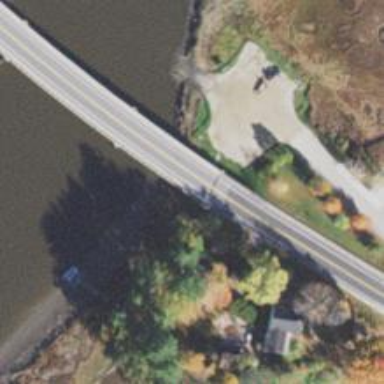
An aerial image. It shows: Primary highway bridge with asphalt surface and separate sidewalk.